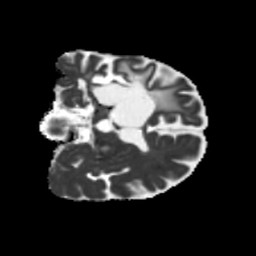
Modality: MD
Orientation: coronal
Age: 57
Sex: male
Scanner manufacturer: siemens
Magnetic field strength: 3 T
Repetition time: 5.25 s
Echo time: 0.08 s